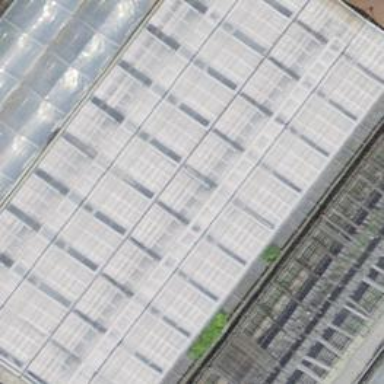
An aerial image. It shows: Greenhouse.